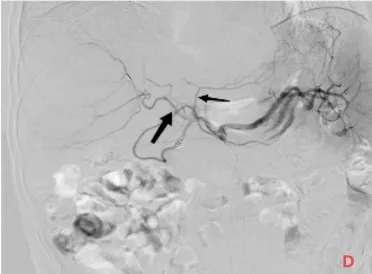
Comparison of DSA images before and after treatment and implantation of an arterial infusion port. Panel (D) is the sixth contrast image.
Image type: radiology (mri)